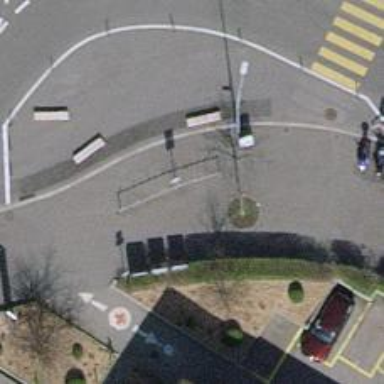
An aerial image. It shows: Bicycle parking area.